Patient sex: M
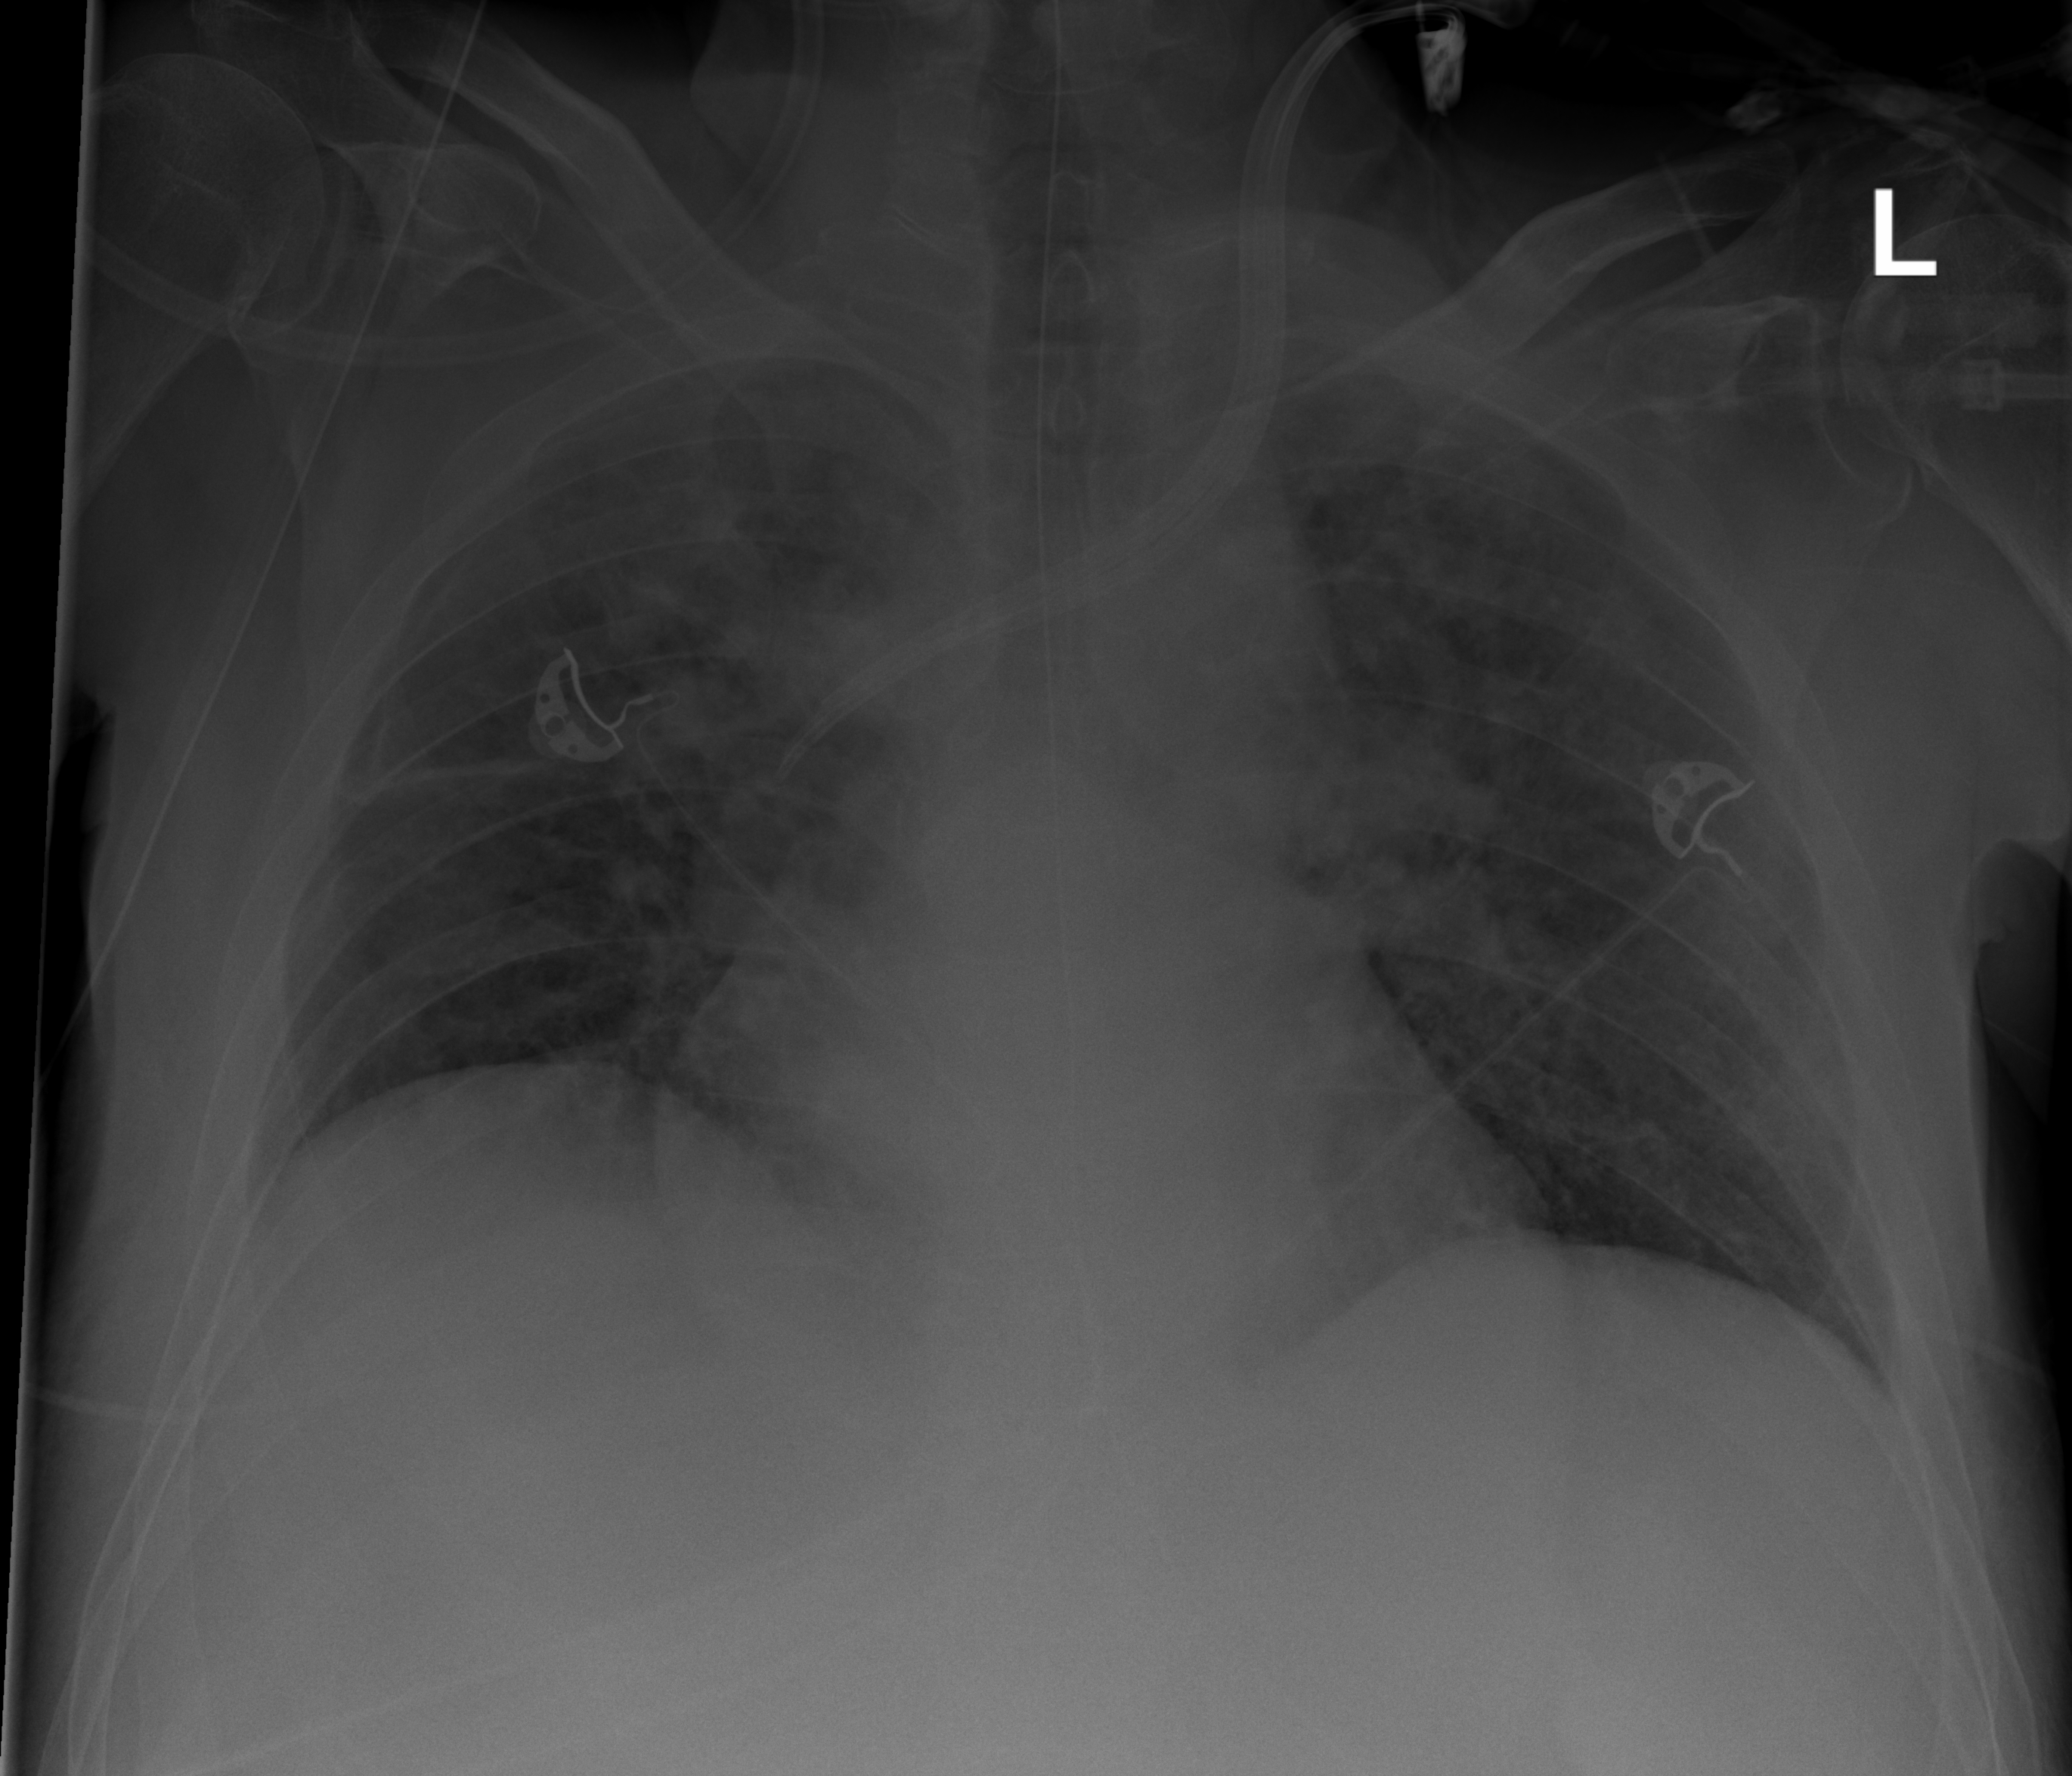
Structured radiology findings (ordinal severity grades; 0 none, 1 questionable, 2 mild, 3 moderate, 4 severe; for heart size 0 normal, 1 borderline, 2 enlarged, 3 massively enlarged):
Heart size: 2
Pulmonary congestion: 2
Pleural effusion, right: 0
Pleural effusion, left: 0
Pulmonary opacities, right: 2
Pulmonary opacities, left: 2
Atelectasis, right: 2
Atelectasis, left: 2